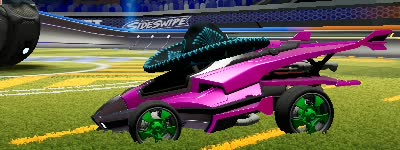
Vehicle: aftershock